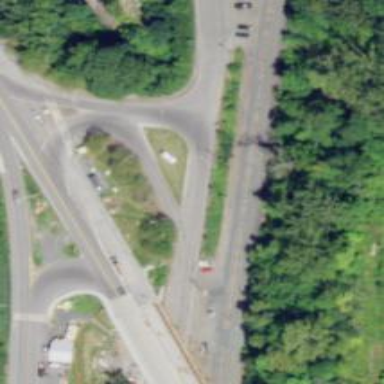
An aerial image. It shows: Primary link highway.